Aerial crown-view tile of a tropical tree (Barro Colorado Island, Panama), acquired 20250616:
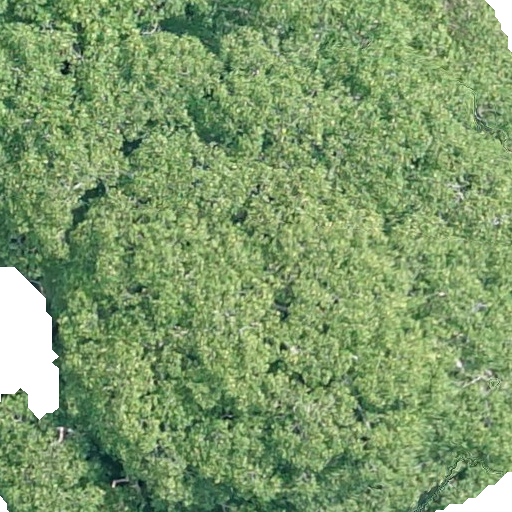
Species: Dipteryx oleifera
GBIF accepted scientific name: Dipteryx oleifera
Crown area: 604.409 m²